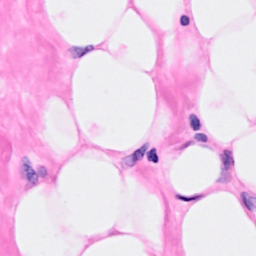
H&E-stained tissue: Breast